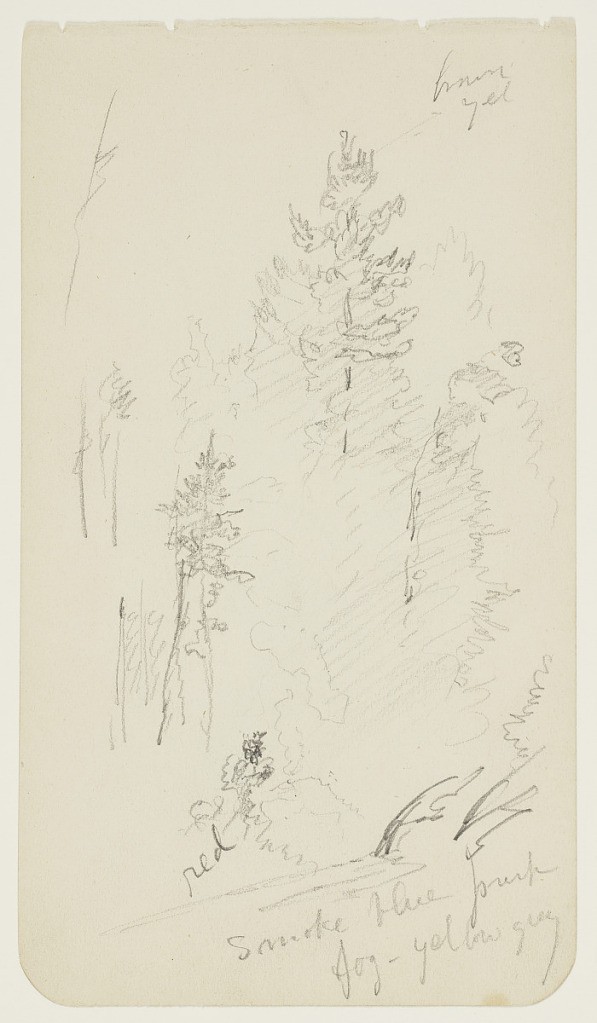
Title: Campfire in the Woods, Millinocket, Maine
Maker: Frederic Edwin Church, American, 1826–1900
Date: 1878
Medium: Graphite on white wove paper
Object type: drawing
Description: Landscape sketch showing a loosely rendered view of a campfire in the woods and its smoke, likely near Lake Millinocket in Maine. In the foreground, a fallen tree trunk extends obliquely out of frame. At center, the campfire emits a column of smoke that expands as it rises. A tall, visibly shaded conifer tree looms over the composition in the background at center, while several other trees are loosely sketched in the background and middle distance at left and right.